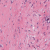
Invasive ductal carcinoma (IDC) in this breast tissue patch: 0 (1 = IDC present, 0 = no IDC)